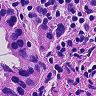
Metastatic tissue present: yes